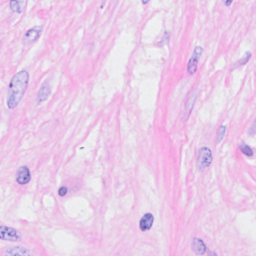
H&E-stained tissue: Breast